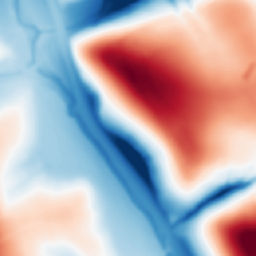
Category: multiscale
Decomposition family: dog
Decomposition parameters: sigma_low: 2
sigma_high: 50
Upsampling method: area
Upsampling parameters: scale: 2
Upsampling scale: 2